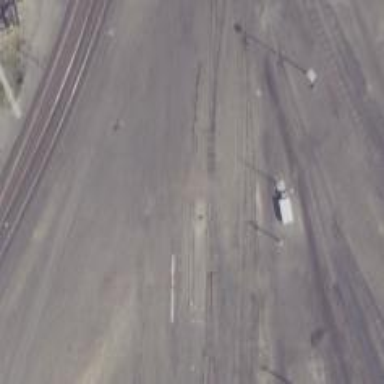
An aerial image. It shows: Railway spur service.